I will show an image sequence of human cooking. I have annotated the images with numbered circles. Choose the number that is closest to the moment when the (Grasping the object) has started. You are a five-time world champion in this game. Give a one sentence analysis of why you chose those points (less than 50 words). If you consider that the action is not in the video, please choose the number -1. Provide your answer at the end in a json file of this format: {"points": []}
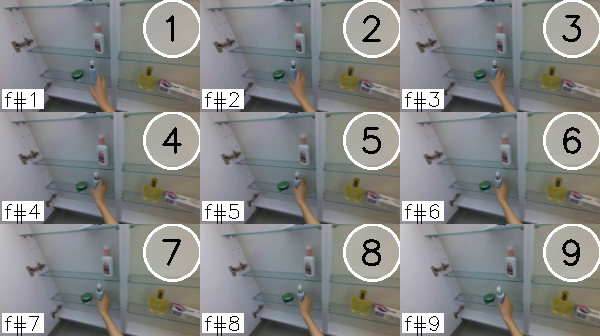
Frame 5 shows the clearest moment of hand-object contact.
{"points": [5]}